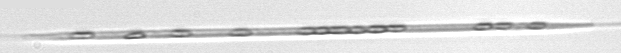
Label: Rhizosolenia